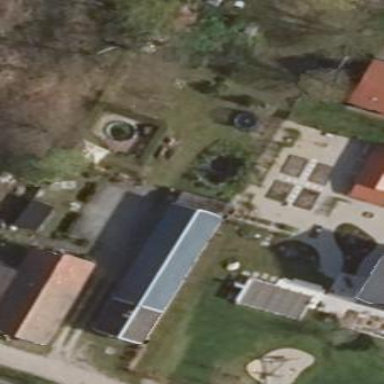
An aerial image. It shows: Gabled roof on farm auxiliary building.